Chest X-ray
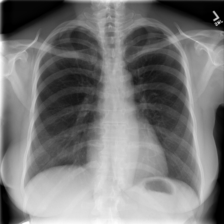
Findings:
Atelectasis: negative
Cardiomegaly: negative
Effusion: negative
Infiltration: negative
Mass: negative
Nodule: negative
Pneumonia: negative
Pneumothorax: negative
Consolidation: negative
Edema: negative
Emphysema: negative
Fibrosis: negative
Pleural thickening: positive
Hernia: negative